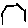
Label: hexagon